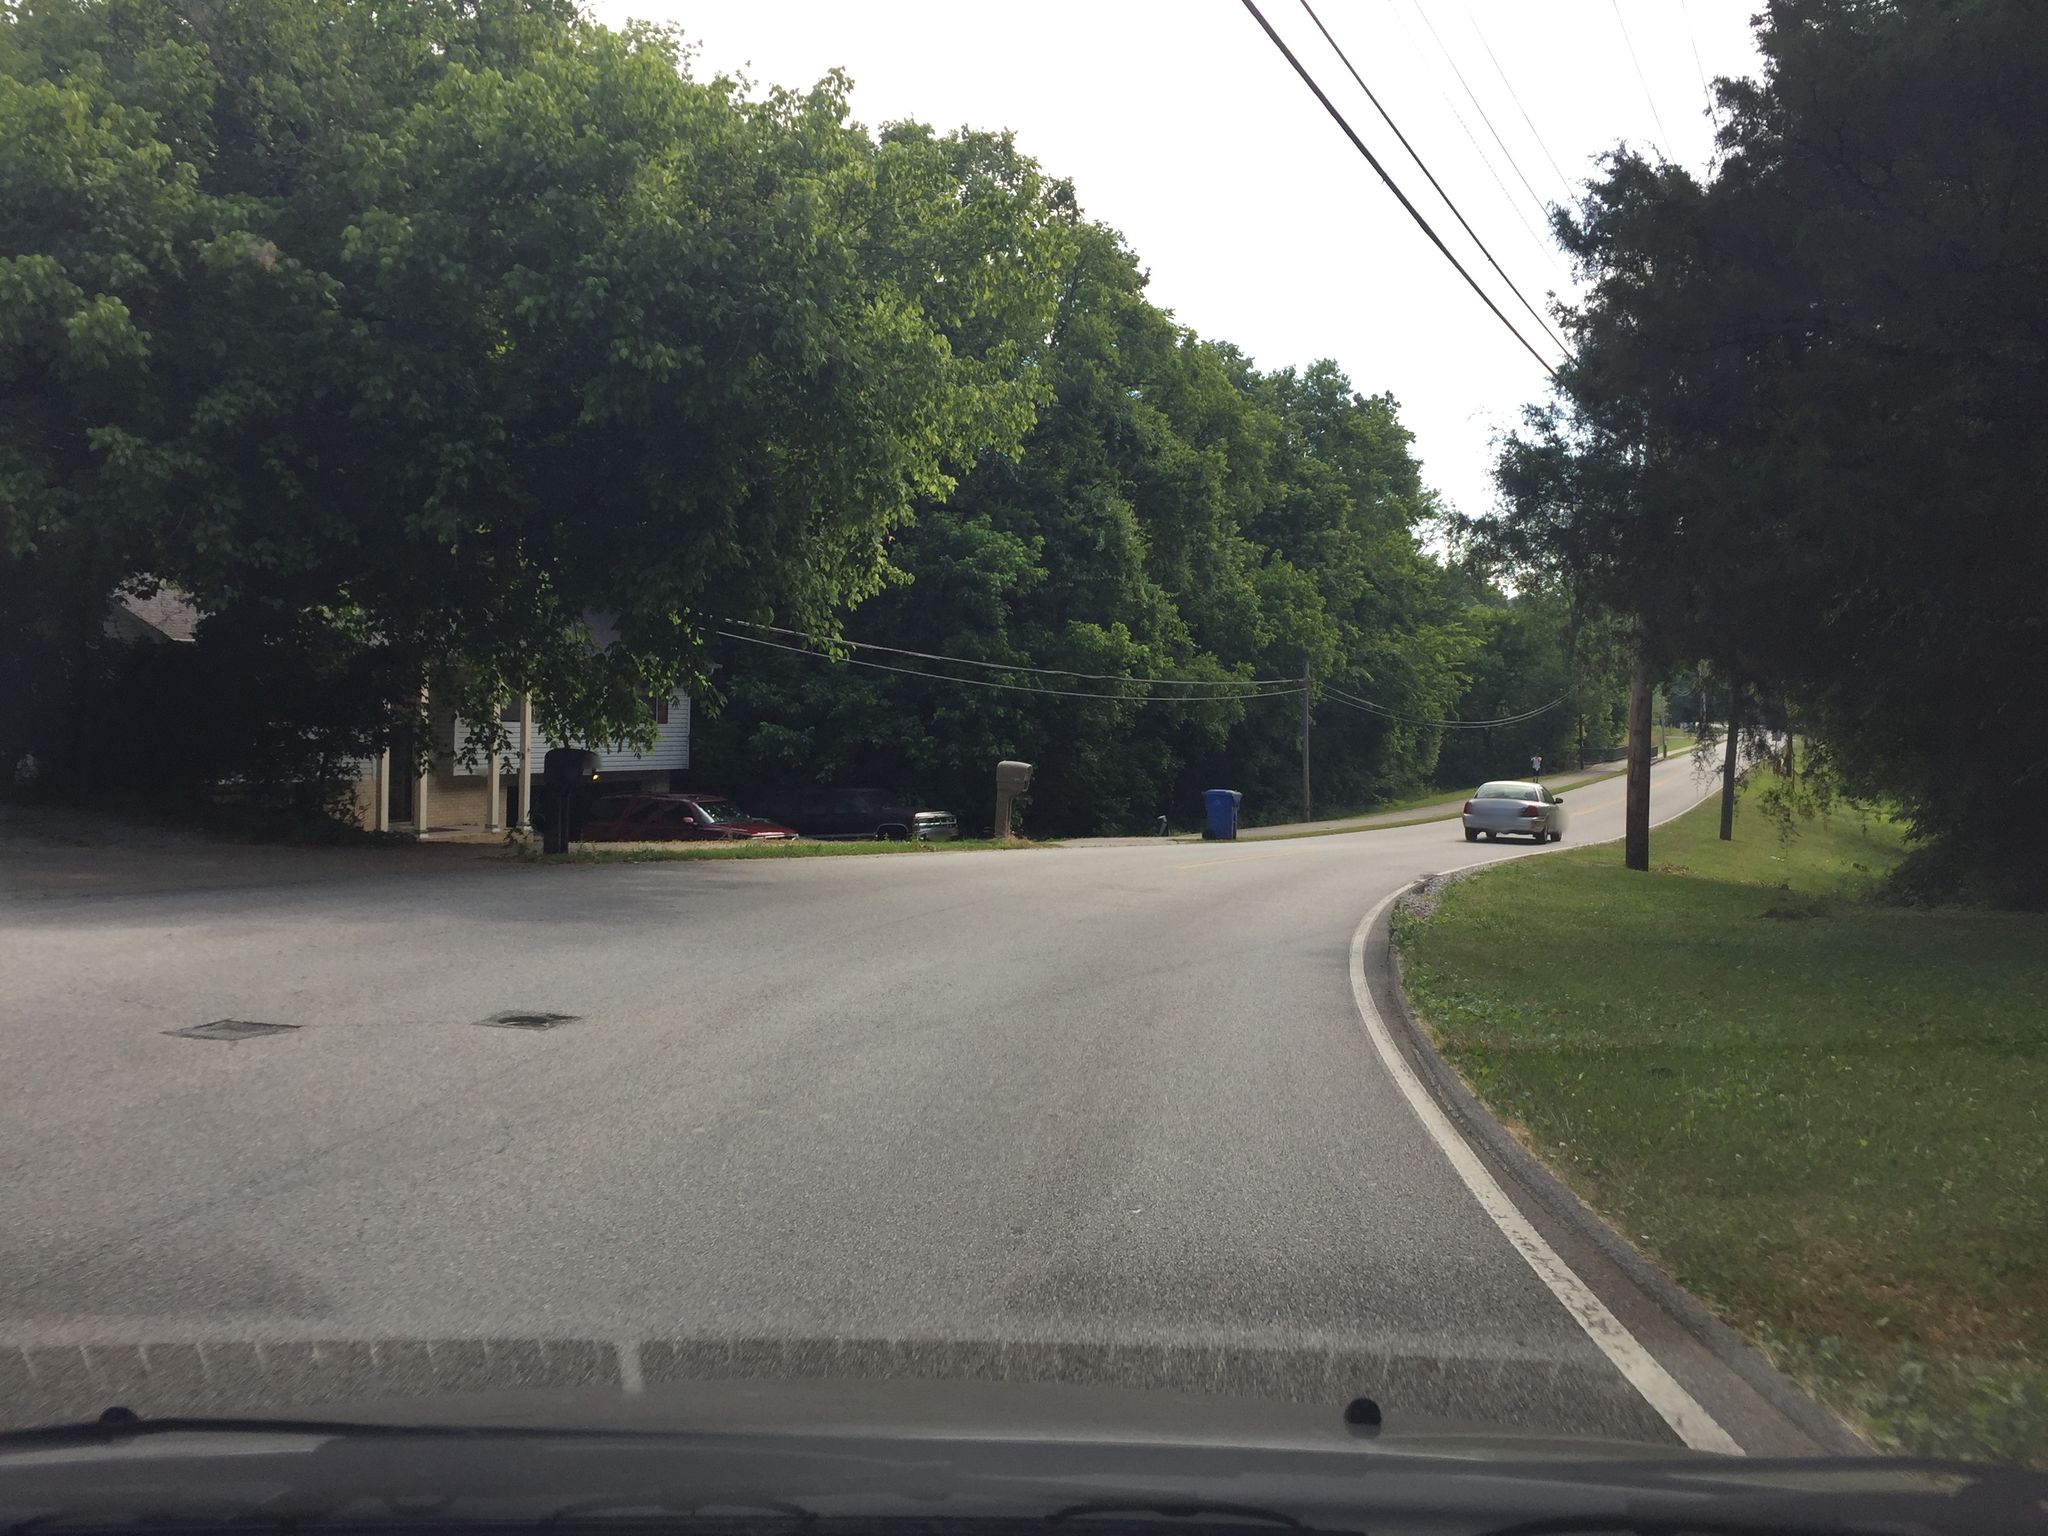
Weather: cloudy
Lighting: day
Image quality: slightly poor
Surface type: driving surface
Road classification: service, tertiary
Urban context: low density rural
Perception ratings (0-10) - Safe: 4.82, Lively: 6.13, Beautiful: 5.93, Boring: 3.92, Depressing: 2.98, Wealthy: 2.12